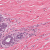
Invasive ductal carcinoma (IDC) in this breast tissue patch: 0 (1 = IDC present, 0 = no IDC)